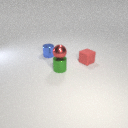
small red metal sphere above small green metal cylinder